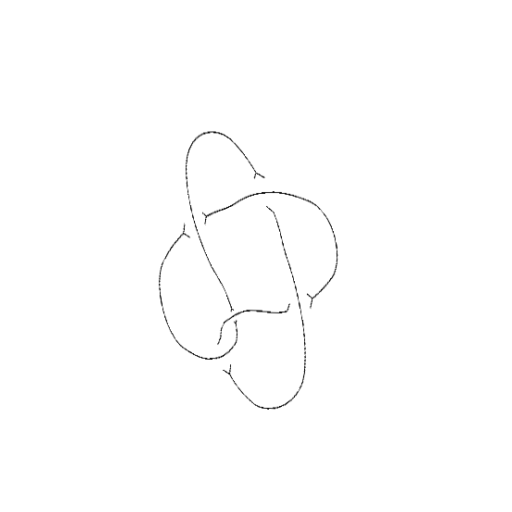
Crossing number: 5